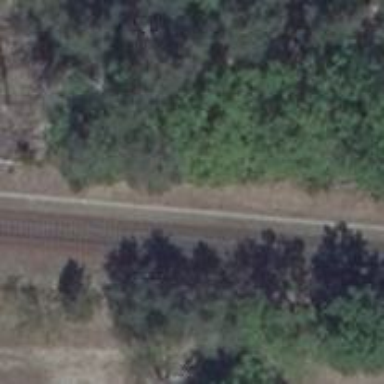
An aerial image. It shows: Railway signal.